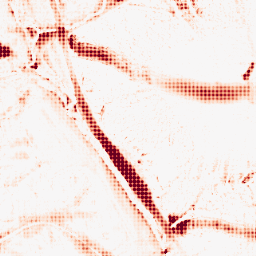
Category: morphological
Decomposition family: morphological_ellipse
Decomposition parameters: operation: opening
width: 30
height: 20
Upsampling method: sinc_blackman
Upsampling parameters: scale: 4
kernel_size: 4
Upsampling scale: 4